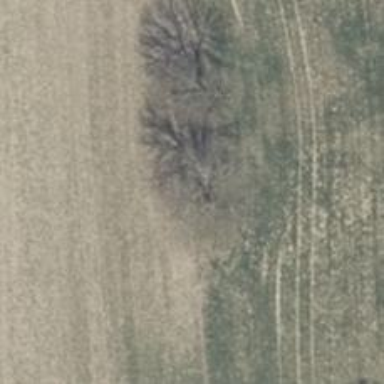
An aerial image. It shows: Deciduous broadleaved tree.